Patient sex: F
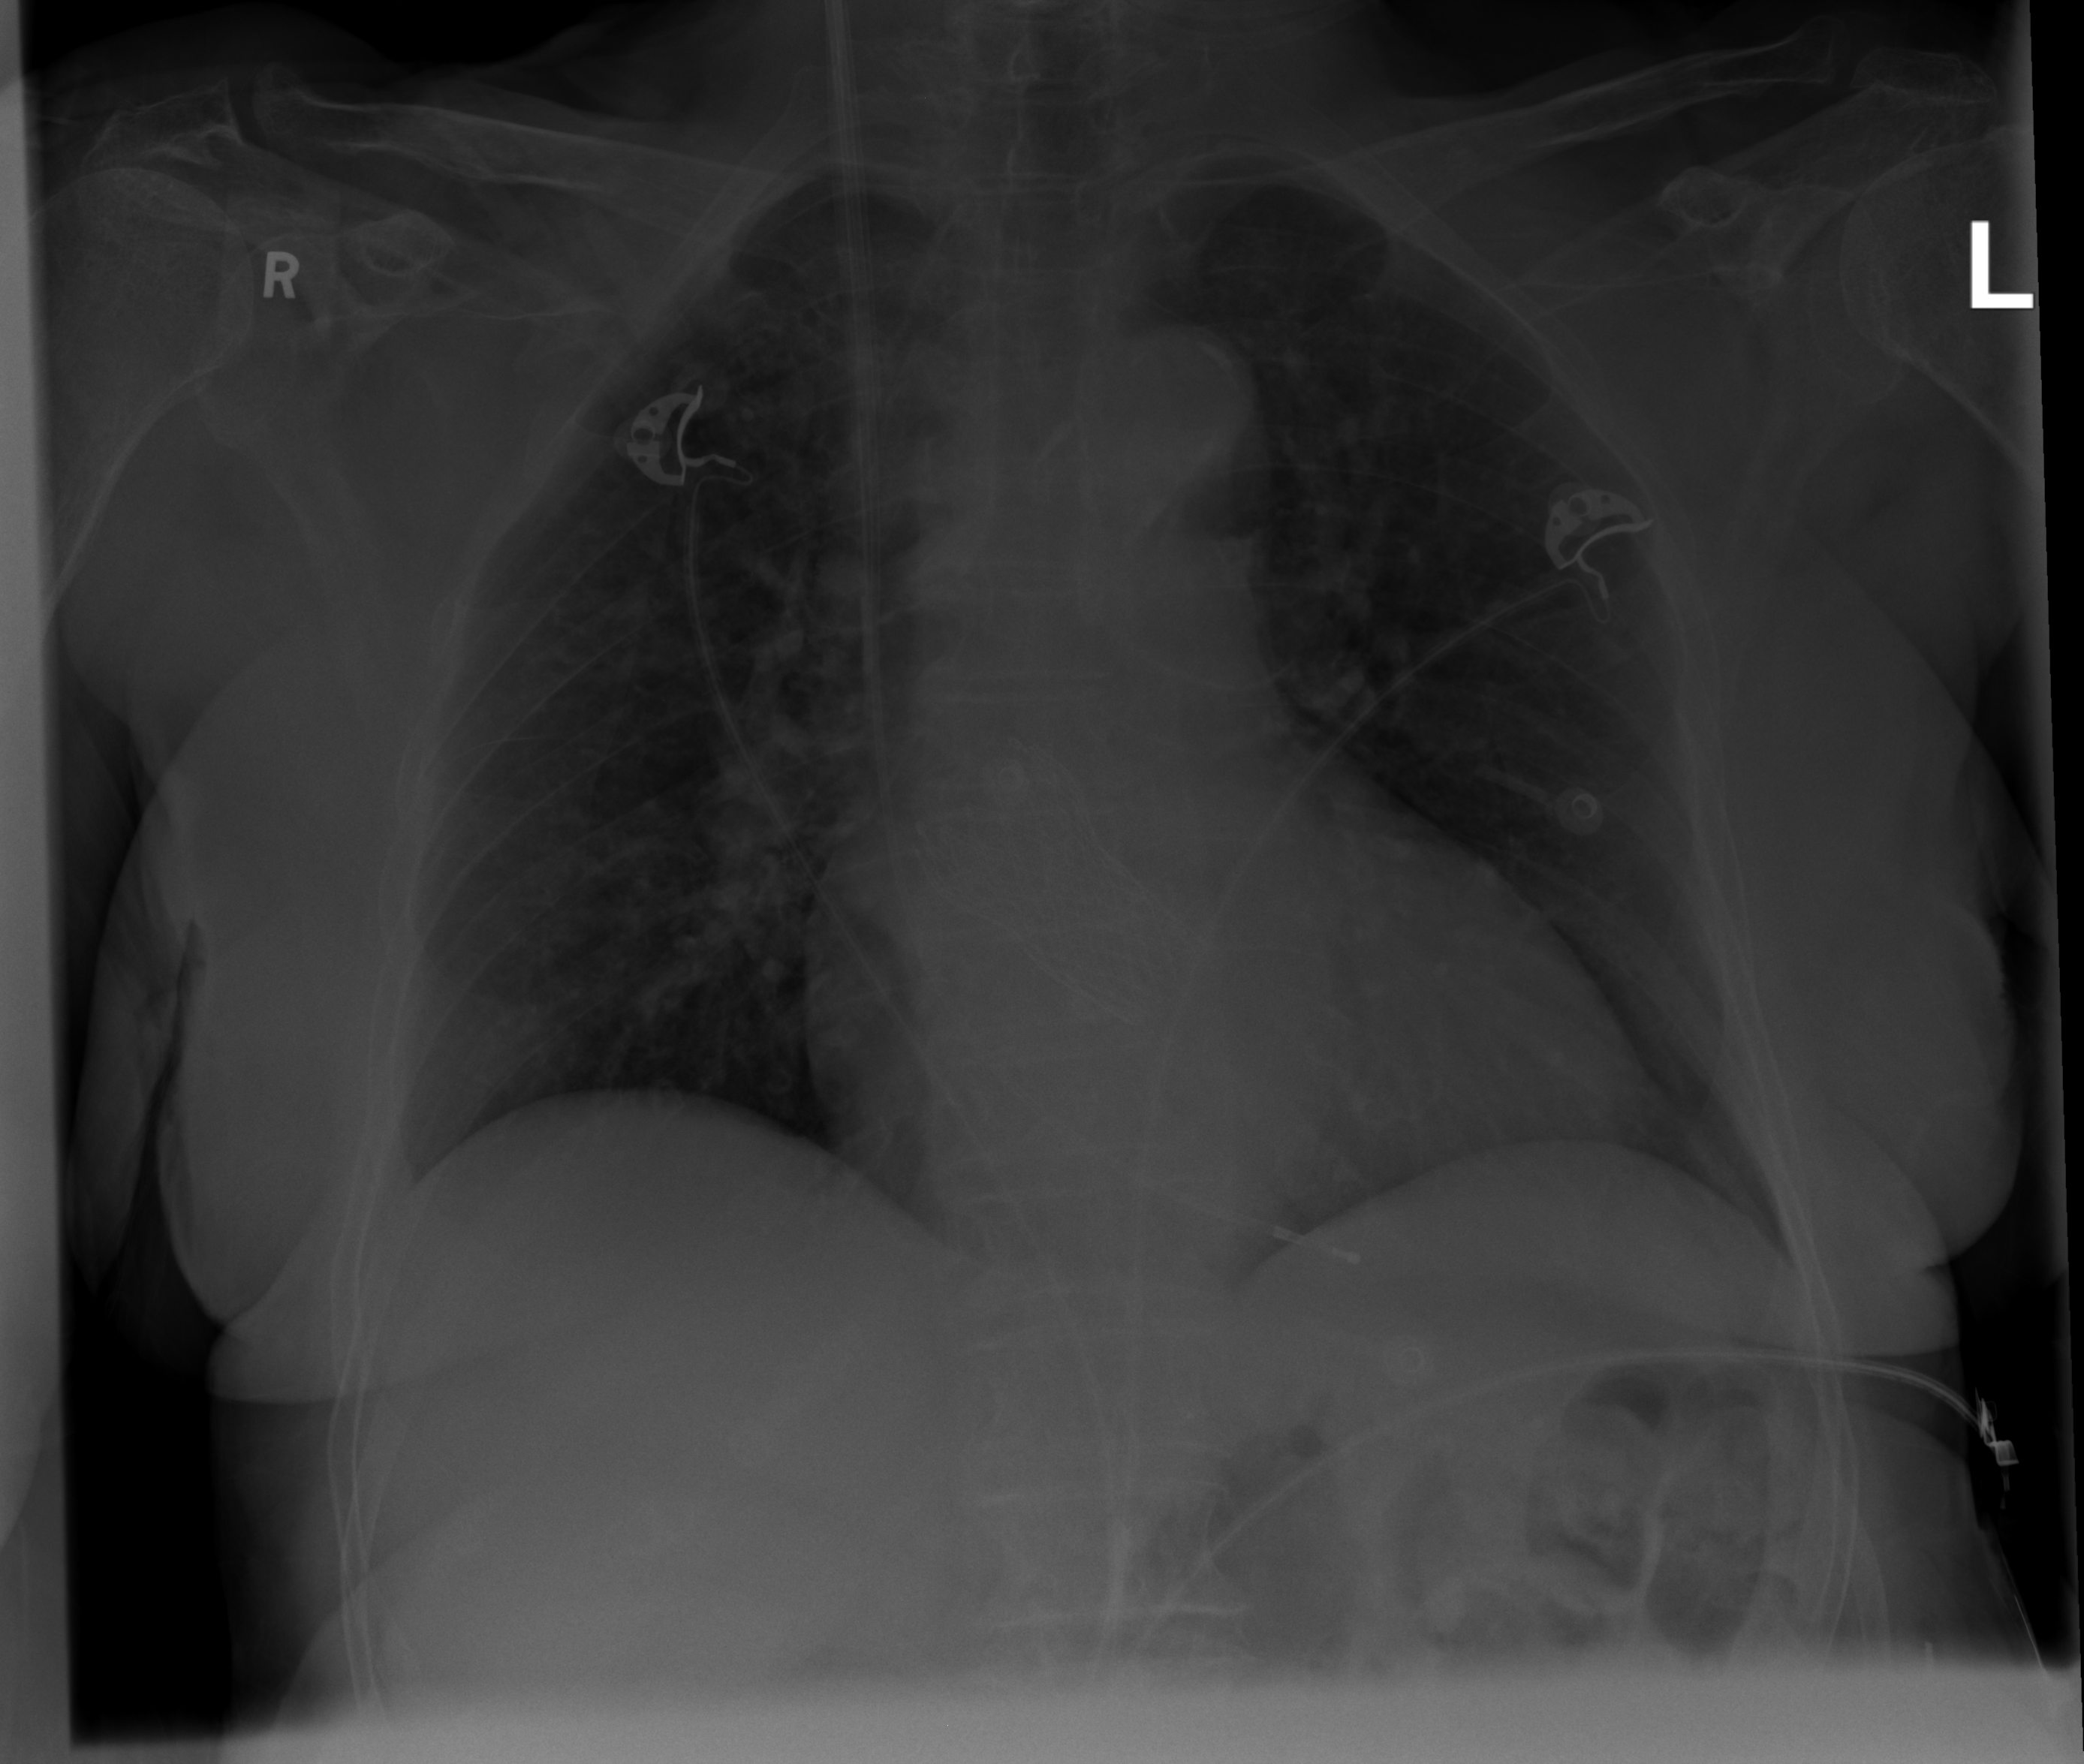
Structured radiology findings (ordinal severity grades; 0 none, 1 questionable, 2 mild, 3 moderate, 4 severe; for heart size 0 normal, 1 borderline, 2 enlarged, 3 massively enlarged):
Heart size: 0
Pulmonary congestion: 0
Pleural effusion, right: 1
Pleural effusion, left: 0
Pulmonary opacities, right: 0
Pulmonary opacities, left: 0
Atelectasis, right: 0
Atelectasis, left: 0